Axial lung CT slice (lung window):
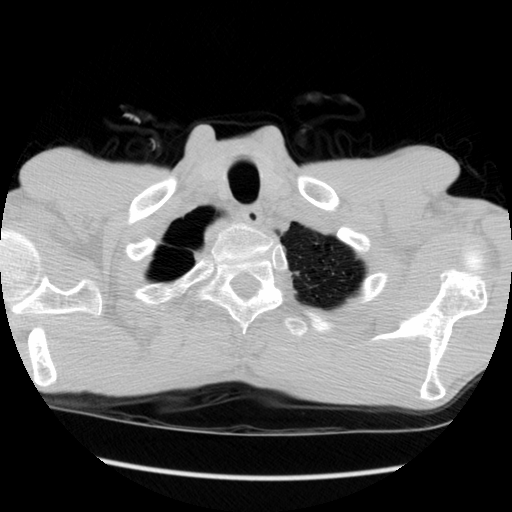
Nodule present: no